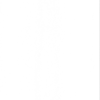
Label: not_dusty